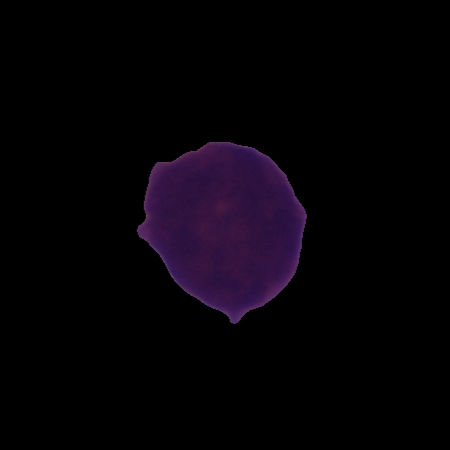
Label: cancer